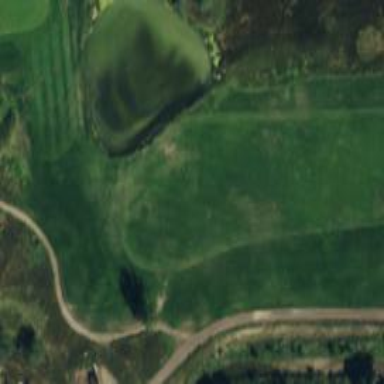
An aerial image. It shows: Golf hole.